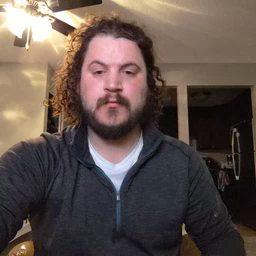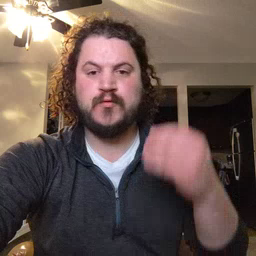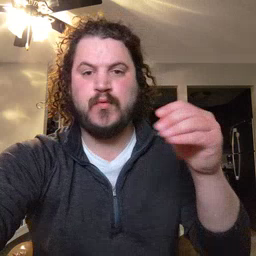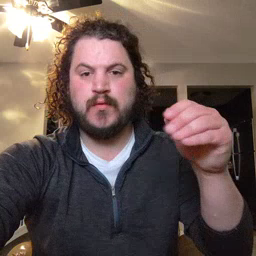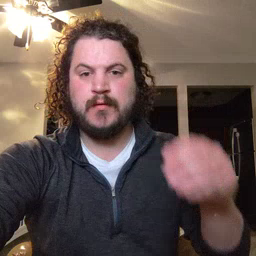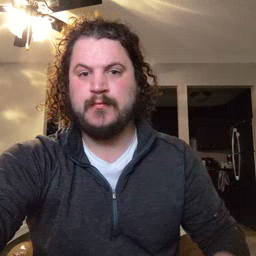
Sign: store